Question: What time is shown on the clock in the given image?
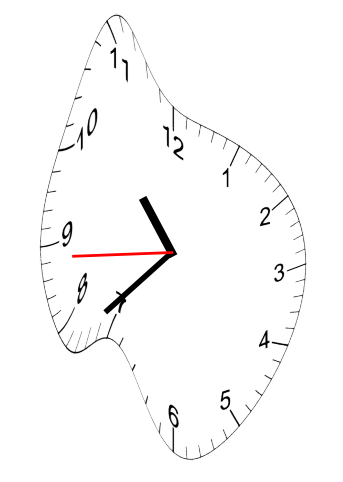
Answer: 10:37:44